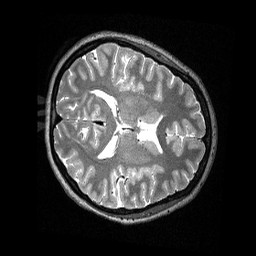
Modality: T2w
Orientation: axial
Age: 29
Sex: female
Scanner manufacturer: siemens
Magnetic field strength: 3 T
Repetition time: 3.2 s
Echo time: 0.479 s